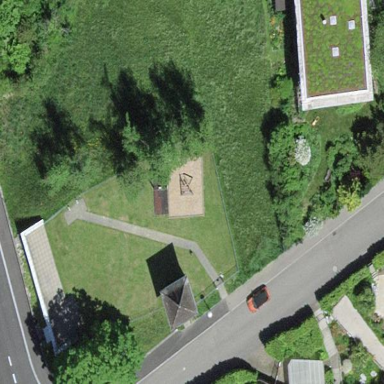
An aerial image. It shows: Playground area for leisure land.